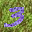
Label: 3